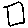
Label: square